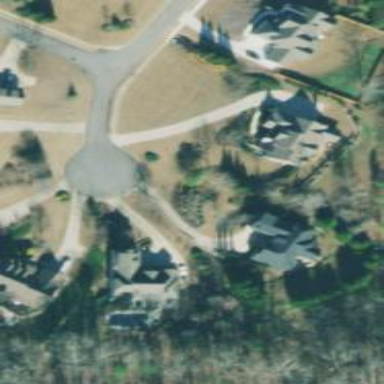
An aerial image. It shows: Driveway.